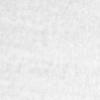
Label: no_change